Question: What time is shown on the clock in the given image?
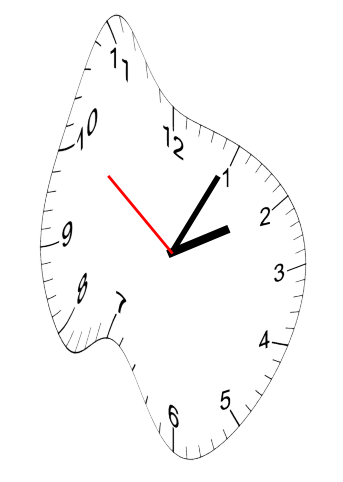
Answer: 02:04:51